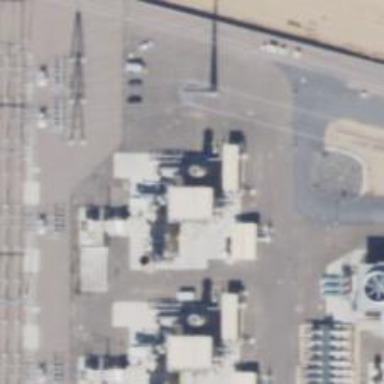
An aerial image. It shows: Gas turbine generator powered by gas.